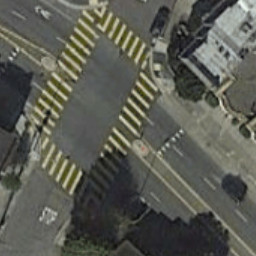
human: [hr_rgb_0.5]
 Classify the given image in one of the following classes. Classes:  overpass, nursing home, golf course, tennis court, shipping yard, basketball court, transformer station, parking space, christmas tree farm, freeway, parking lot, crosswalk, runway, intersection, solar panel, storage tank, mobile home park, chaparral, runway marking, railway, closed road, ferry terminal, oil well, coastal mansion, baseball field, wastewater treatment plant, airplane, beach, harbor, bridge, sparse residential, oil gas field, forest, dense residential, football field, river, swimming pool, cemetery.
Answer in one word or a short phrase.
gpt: crosswalk